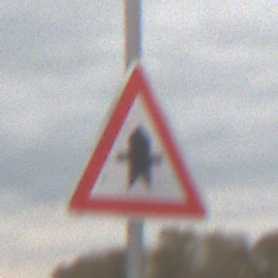
Verkehrszeichen: Vorfahrt
Umgebung: Outdoor, Nature
Tageszeit: MorningAfternoon
Wetter: Overcast
Licht: Natural
Jahreszeit: NotSpecified
Kontrast: LowContrast